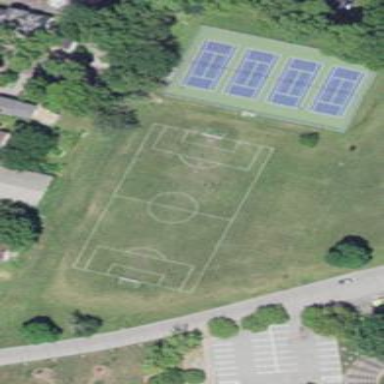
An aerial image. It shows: Soccer pitch for outdoor sports and leisure activities.